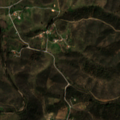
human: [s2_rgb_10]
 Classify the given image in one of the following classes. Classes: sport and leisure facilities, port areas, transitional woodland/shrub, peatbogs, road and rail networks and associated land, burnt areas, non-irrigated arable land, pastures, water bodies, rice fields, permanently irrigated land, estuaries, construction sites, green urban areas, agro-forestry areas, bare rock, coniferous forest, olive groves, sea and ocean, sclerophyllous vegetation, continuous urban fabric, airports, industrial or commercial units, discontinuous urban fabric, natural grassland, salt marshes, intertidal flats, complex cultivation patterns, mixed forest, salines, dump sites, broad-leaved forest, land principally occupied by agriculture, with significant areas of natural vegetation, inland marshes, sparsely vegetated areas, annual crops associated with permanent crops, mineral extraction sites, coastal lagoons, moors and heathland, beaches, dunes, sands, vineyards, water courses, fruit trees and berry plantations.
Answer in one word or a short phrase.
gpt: land principally occupied by agriculture, with significant areas of natural vegetation, broad-leaved forest, sclerophyllous vegetation, transitional woodland/shrub